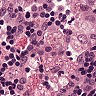
Metastatic tissue present: no